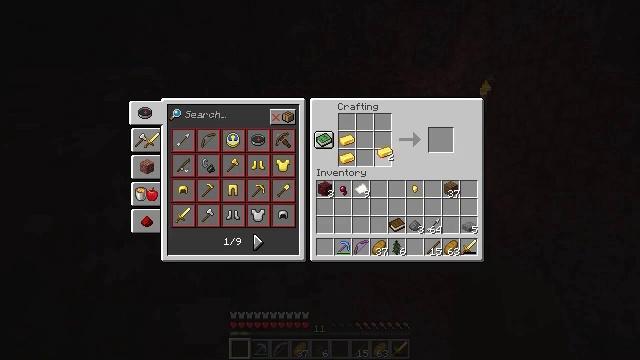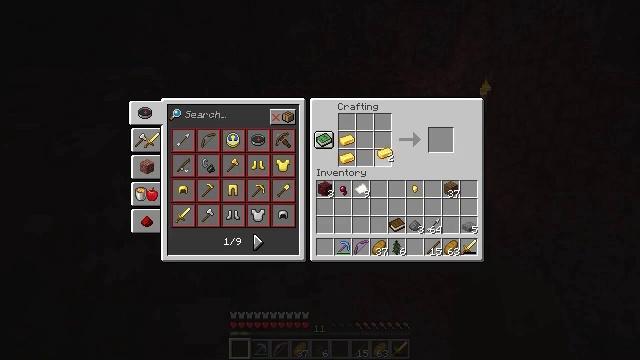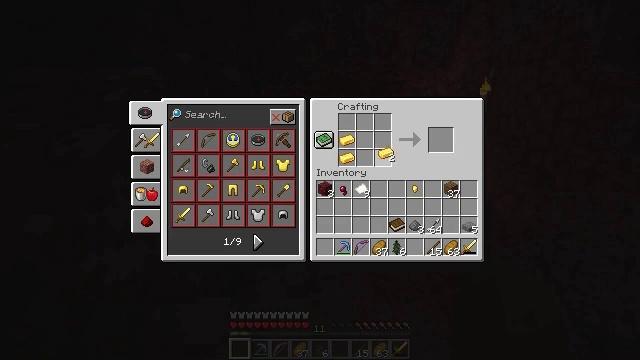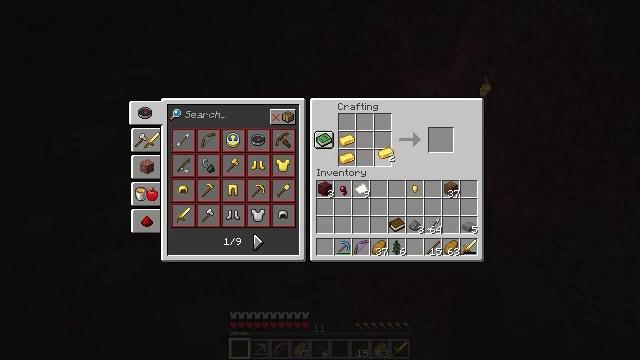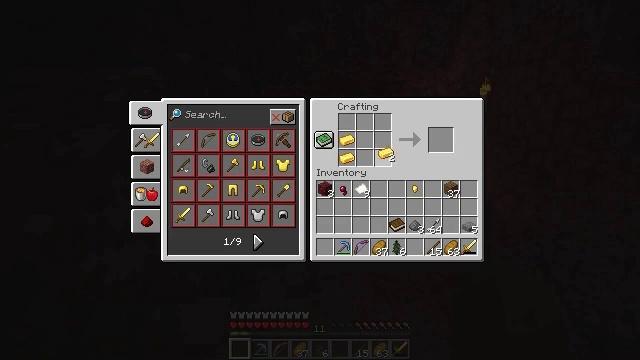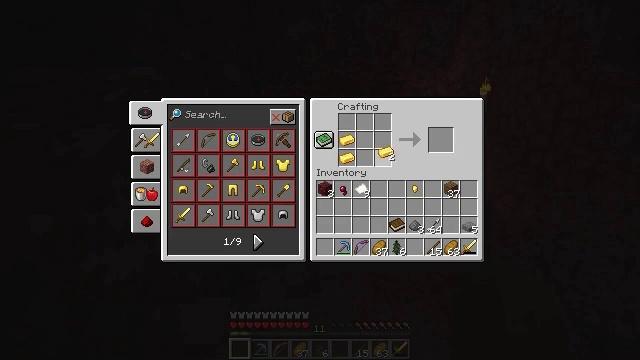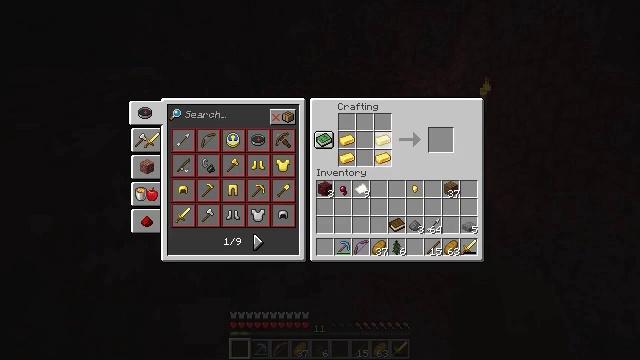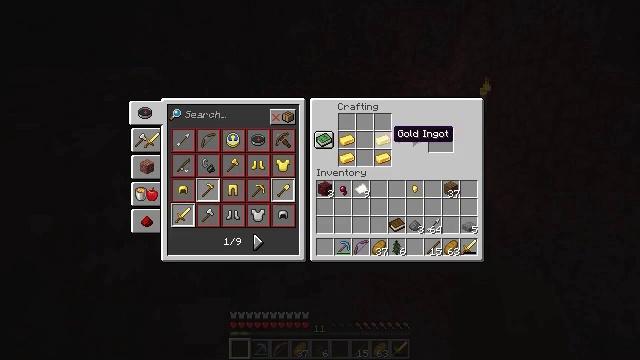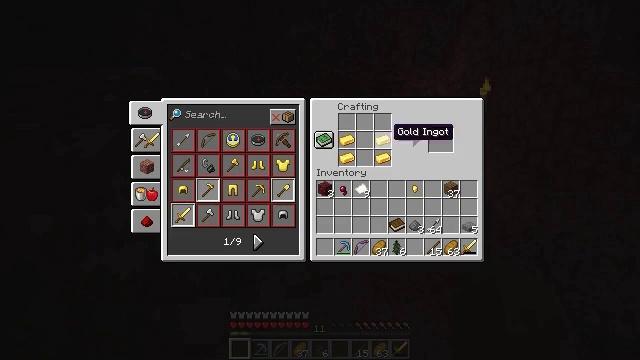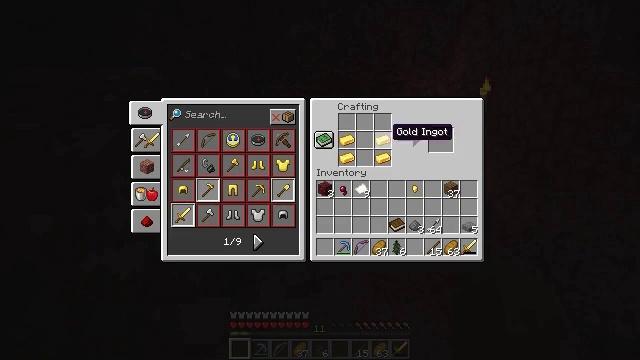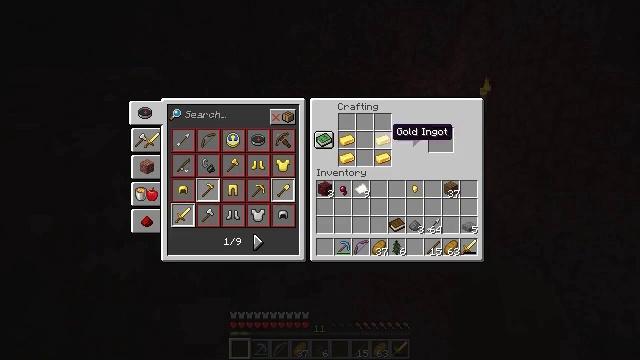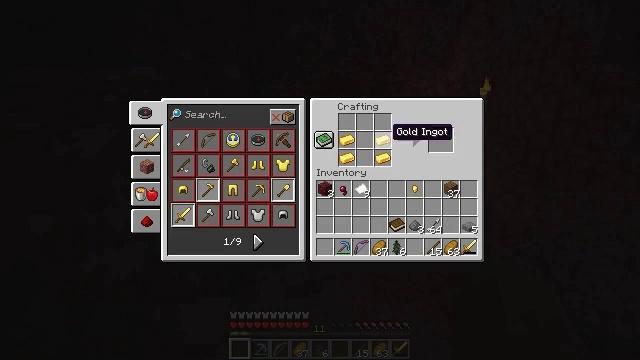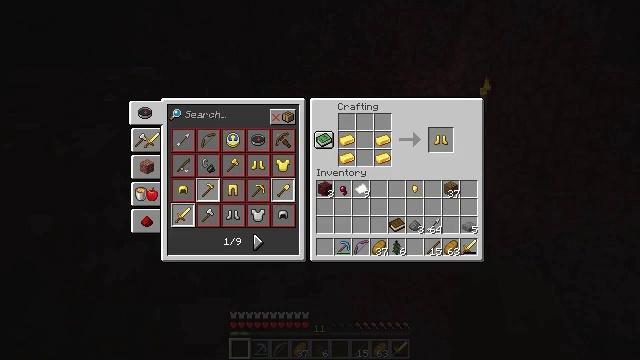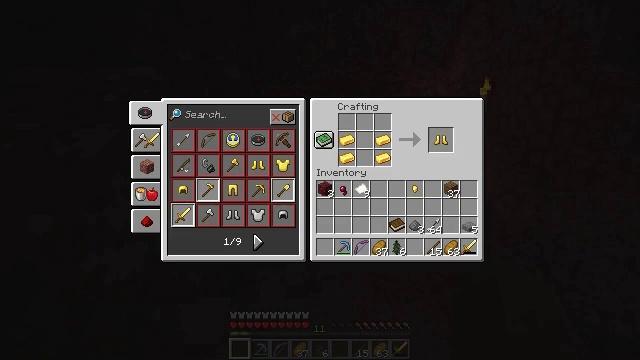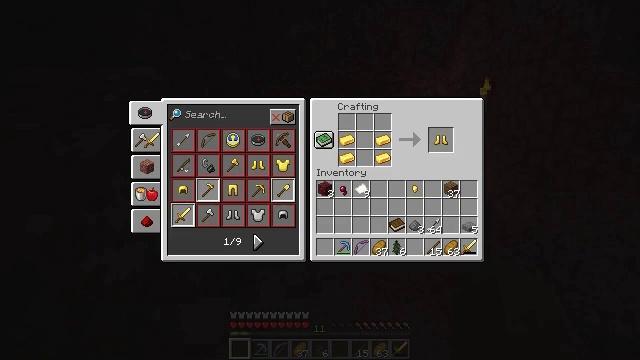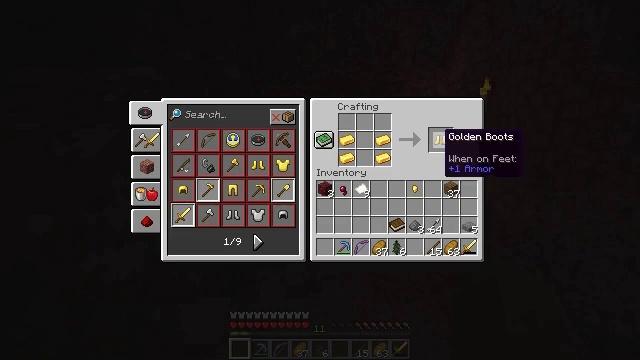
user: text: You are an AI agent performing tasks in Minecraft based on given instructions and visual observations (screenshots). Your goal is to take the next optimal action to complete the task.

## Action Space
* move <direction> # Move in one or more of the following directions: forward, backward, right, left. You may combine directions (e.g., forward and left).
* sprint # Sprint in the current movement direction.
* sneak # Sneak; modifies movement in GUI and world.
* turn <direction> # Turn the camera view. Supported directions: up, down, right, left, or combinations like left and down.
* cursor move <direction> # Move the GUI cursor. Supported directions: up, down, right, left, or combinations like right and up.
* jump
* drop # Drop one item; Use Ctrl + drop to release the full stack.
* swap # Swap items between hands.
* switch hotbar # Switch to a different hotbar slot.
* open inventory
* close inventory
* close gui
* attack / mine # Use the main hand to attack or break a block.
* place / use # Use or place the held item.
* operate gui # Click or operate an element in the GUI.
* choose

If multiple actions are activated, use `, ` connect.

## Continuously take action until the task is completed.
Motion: motion action
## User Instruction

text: Craft golden boots with gold ingots in the crafting table.
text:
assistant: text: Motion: no_op
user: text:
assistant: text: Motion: no_op
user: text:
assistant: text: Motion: choose
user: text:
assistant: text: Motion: choose
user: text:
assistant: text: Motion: choose
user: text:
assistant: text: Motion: choose
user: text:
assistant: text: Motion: no_op
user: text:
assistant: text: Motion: no_op
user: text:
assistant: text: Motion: no_op
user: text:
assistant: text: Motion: no_op
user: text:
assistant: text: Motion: no_op
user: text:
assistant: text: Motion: cursor move right
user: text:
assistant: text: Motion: cursor move right
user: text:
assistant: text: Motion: cursor move right
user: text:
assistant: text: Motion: cursor move right
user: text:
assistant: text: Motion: no_op
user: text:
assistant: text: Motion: no_op
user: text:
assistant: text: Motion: no_op
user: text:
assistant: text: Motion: no_op
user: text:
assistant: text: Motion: operate gui
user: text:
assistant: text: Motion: operate gui
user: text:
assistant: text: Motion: cursor move left and down
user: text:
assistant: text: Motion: cursor move left and down
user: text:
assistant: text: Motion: cursor move left and down
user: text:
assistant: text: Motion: no_op